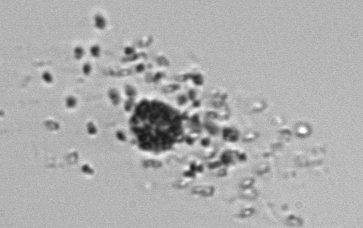
Label: Phaeocystis_debris